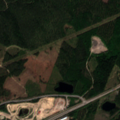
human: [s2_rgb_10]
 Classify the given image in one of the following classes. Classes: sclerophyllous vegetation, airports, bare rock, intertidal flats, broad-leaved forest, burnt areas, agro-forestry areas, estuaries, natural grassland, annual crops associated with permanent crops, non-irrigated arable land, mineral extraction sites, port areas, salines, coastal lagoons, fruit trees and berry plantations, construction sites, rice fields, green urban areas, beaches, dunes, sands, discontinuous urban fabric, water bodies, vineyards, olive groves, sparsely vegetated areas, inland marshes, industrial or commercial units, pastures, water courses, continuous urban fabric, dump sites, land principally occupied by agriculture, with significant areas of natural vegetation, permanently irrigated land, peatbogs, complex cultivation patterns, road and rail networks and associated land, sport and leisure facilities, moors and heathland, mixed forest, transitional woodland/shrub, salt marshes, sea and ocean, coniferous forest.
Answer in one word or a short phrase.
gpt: industrial or commercial units, coniferous forest, mixed forest